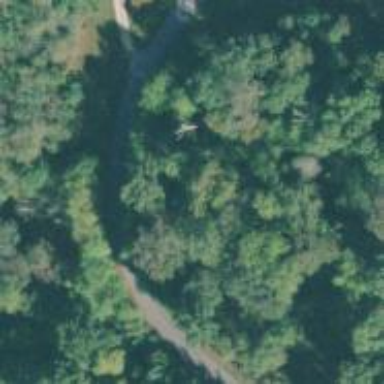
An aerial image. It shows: Culvert tunnel.